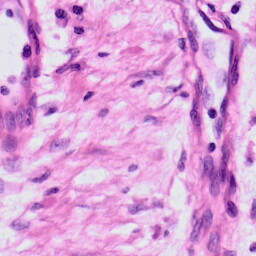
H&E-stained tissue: Skin